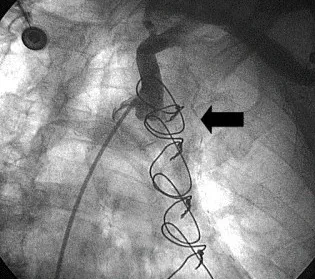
A: String sign of the left internal mammary artery (black arrow).
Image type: radiology (x_ray)